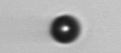
Label: bead